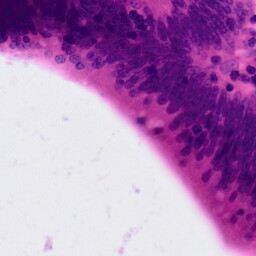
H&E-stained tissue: Colon